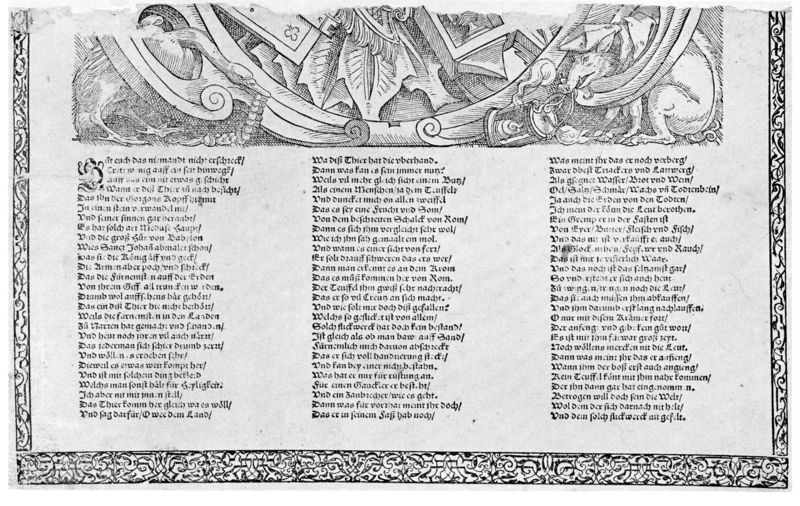
Titel: [GORGONEVM CAPVT. Ein new seltzam Meerwunder]
Künstler: Tobias Stimmer
Standort: Zürich.
Institution: Wickiana
Schlagwörter: blätter, vogel, weiß, ausschnitt, grau, holz, schwarz, zeichnung, hund, tier, tiere, ornament, barock, bibel, geschichte, gesicht, rahmen, bild, auge, blatt, pflanze, pflanzen, perlen, beine, schrift, leiste, ente, gans, schnabel, schwan, bogen, grafik, graphik, spalten, rad, detail, ornamente, verzierung, deutsch, pfoten, schwein, buch, druck, radierung, stich, seite, illustration, schwarzweiß, text, buchstaben, buchdruck, buchseite, fragment, karte, zähne, voluten, schreiben, gedicht, blattwerk, zeilen, wildschwein, reben, kupferstich, gothisch, handschrift, eber, beschreibung, dokument, rüssel, monster, lehre, pik, spielkarte, ass, latein, ferkel, sau, hauer, ratte, majuskel, columnen, figure, satz, sanduhr, deutsche schrift, drick, pfanzen, verzieung, s, l, dreispaltig, schmuckrand, textkolumnen, inkunabeln, lkl, scwwin, schrägstrich, virgel